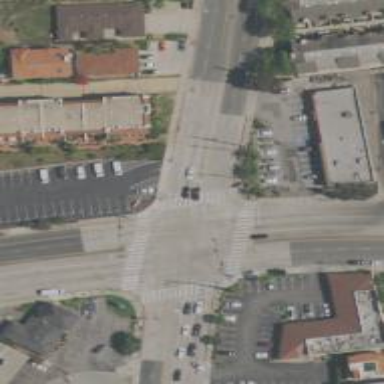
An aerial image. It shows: Marked road crossing.